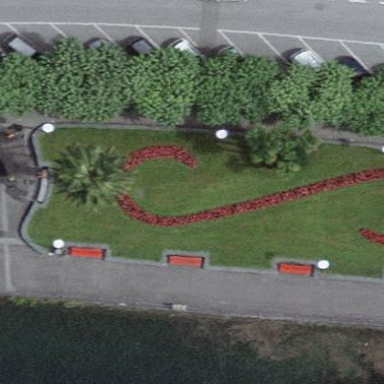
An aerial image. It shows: Flowerbed.